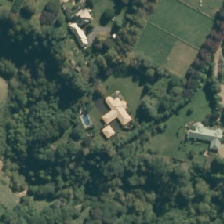
Land cover: urban_build_up